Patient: sex F, age 72
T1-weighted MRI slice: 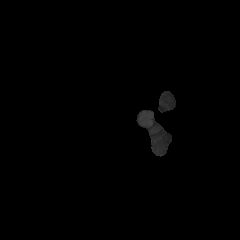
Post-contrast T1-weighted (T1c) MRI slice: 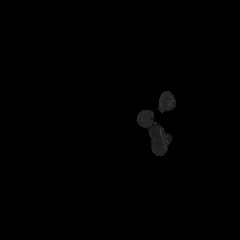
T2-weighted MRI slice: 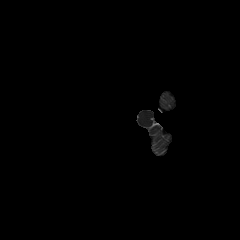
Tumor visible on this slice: no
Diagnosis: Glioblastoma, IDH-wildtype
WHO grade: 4